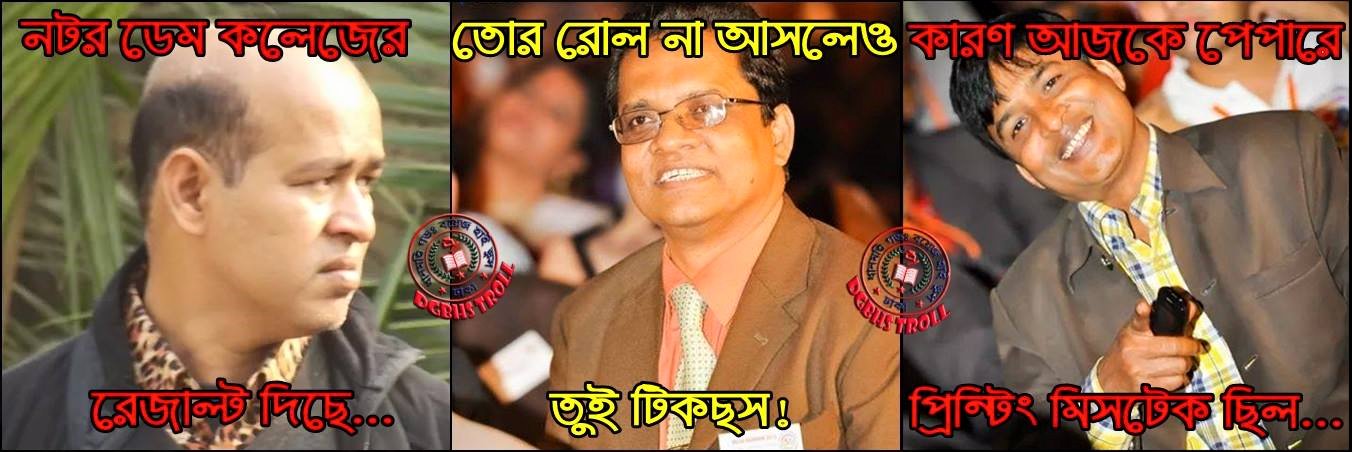
Caption: নটর ডেম কলেজের রেজাল্ট দিছে     তোর রোল না আসলেও তুই টিকছস !    কারণ আজকে পেপারে প্রিন্টিং মিসটেক ছিল ...
Label: non-hate